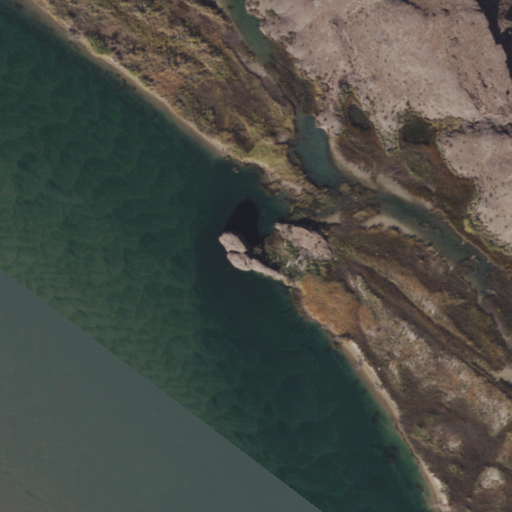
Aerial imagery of island in Arizona named Mohave Rock containing open water, herbaceous wetlands, shrub, and grassland